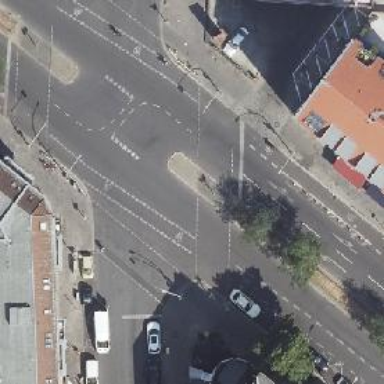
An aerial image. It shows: Road crossing with traffic signals.